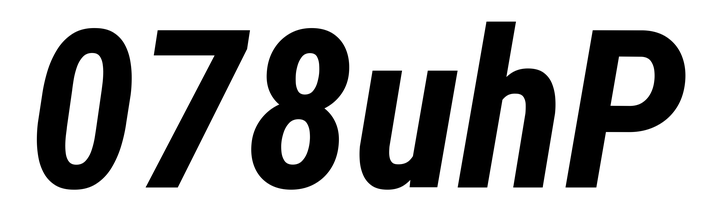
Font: Roboto-Italic_Condensed_Bold_Italic